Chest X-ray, PA view. Patient: 47 years old, sex F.
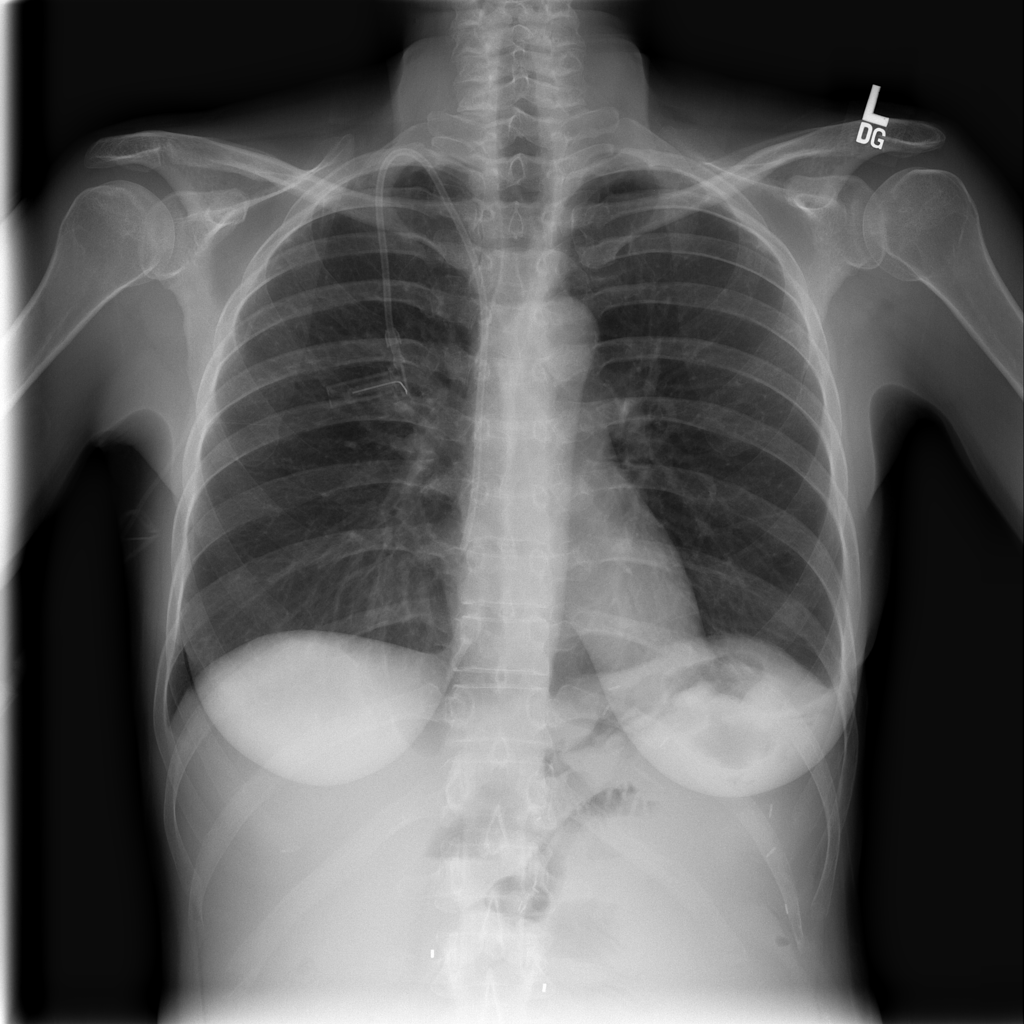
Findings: No Finding